Question: I haven't enough rep points to post an image yet but given a Silverlight 4 chart example using ColumnSeries, how can I make each of the sub columns within a single column that are currently stacked up on top of each other sit side by side?
e.g Column NVQ2 shows value columns for 5 different locations, Column NVQ3 shows value columns for 5 different locations
I need the locations to sit side by side and not be stacked on top of each other.
Code for the graph:
'''
foreach (ER_Location theLocation in UserSelections.TheDataSet.ER_Locations)
{
ER_Year myYear = (ER_Year)SeriesSelection.SelectedItem;
ColumnSeries newSeries = new ColumnSeries();
newSeries.ItemsSource = UserSelections.GetDataRowsByYearAndLocation(theLocation.Location_ID, (int)myYear.Year);
newSeries.IndependentValueBinding = new System.Windows.Data.Binding("Variable_ID");
newSeries.DependentValueBinding = new System.Windows.Data.Binding("Value");
newSeries.Title = theLocation.Name;
newSeries.IsSelectionEnabled = true;
MainChart.Series.Add(newSeries);
}
'''
This is how the chart is rendering at present:

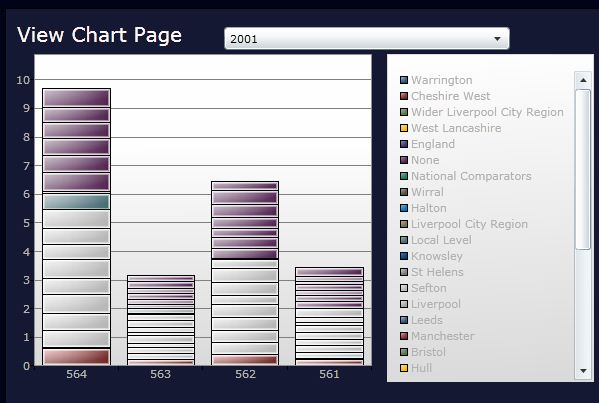
Answer: My guess is your code has the following 'using' statement:-
'''
using System.Windows.Controls.DataVisualization.Charting.Compatible
'''
There are actually two different types with the name 'ColumnSeries'. One is in the above namespace and it derives from 'StackedColumnSeries'.
However the original non-stacked 'ColumnSeries' exists in the main Charting namespace. This type will place each column side-by-side. Hence I suspect all you need to do is eliminate the extra '.Compatible' from your 'using':-
'''
using System.Windows.Controls.DataVisualization.Charting;
'''